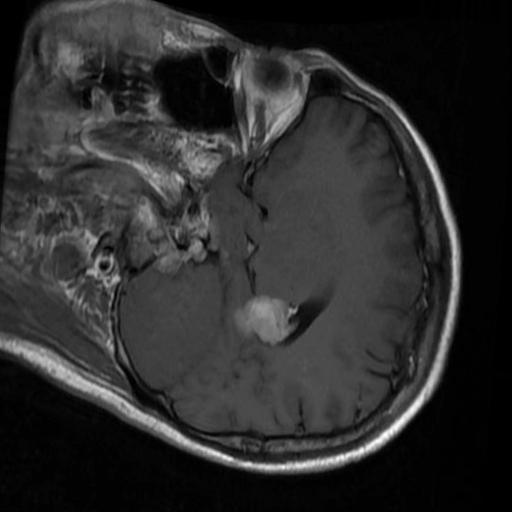
Label: brain_menin